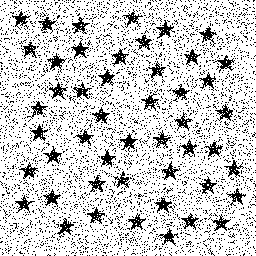
Squares: 0
Triangles: 0
Stars: 48
Total shapes: 48